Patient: sex M, age 35
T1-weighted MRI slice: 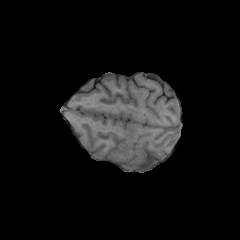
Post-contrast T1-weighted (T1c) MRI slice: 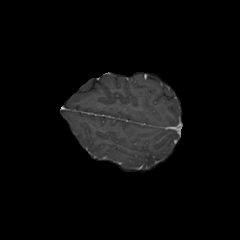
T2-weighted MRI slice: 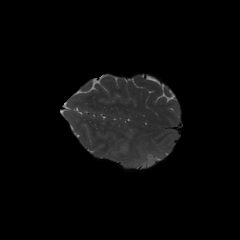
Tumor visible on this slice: yes
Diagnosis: Astrocytoma, IDH-wildtype
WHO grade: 2